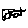
Label: car